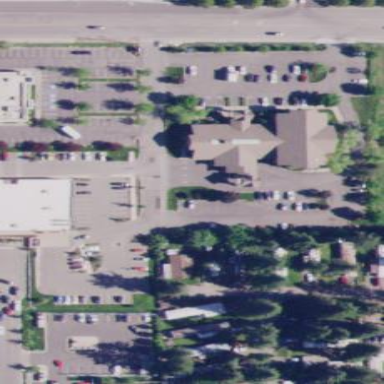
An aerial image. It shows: Commercial area.